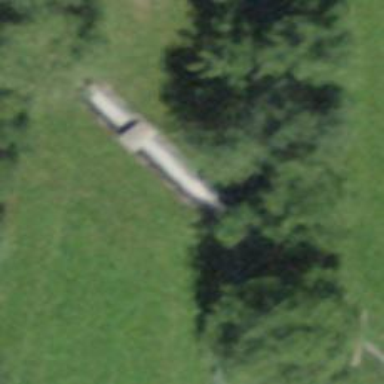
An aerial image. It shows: Aqueduct bridge.